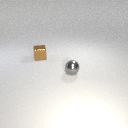
small brown metal cube behind small gray metal sphere